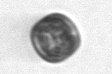
Label: Thalassiosira